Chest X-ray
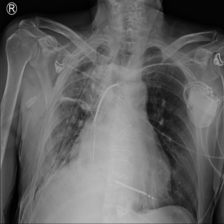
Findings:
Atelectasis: negative
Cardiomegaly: negative
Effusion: negative
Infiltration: negative
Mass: negative
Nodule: negative
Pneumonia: negative
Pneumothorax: positive
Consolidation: negative
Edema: negative
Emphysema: positive
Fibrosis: negative
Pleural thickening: negative
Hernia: negative